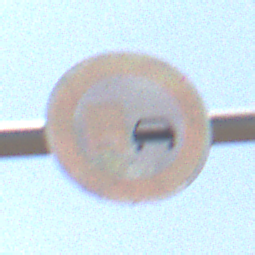
Verkehrszeichen: UeberholverbotKraftfahrzeuge
Umgebung: Outdoor, Nature
Tageszeit: Midday
Wetter: PartlyCloudy
Licht: Natural
Jahreszeit: NotSpecified
Kontrast: HighContrast